Field crop: maize
Growth stage: 1
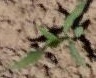
Species: maize